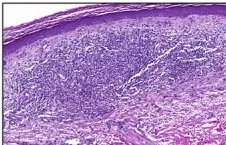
Histopathological analysis of the overt in-transit metastasis and micrometastasis using haematoxylin and eosin , anti-SOX10.
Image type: pathology (h&e)